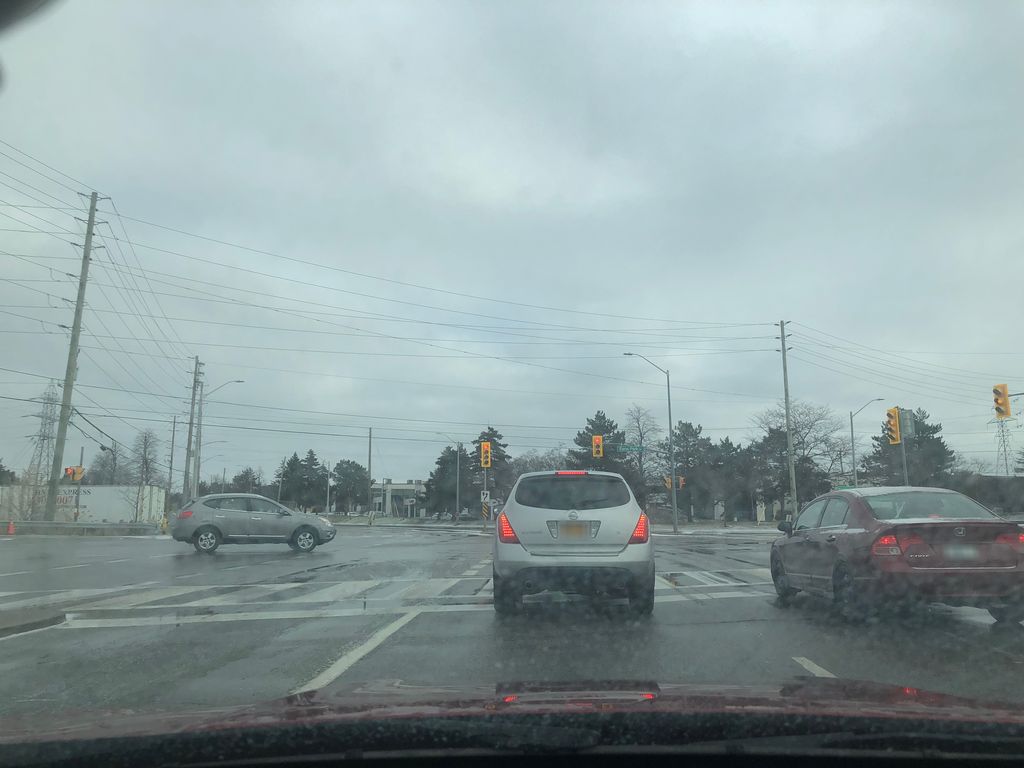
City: toronto